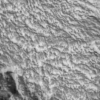
Label: not_dusty